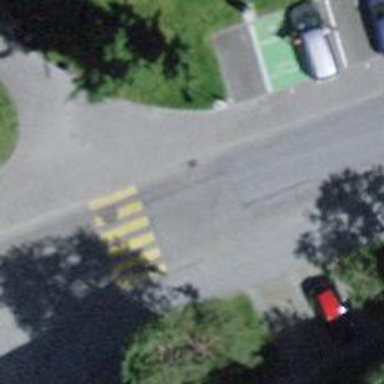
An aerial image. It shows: Uncontrolled zebra crossing on the road.